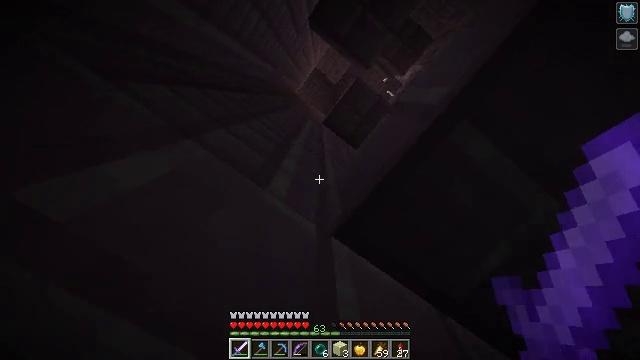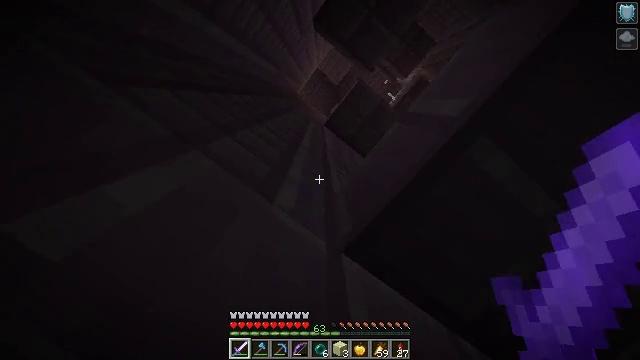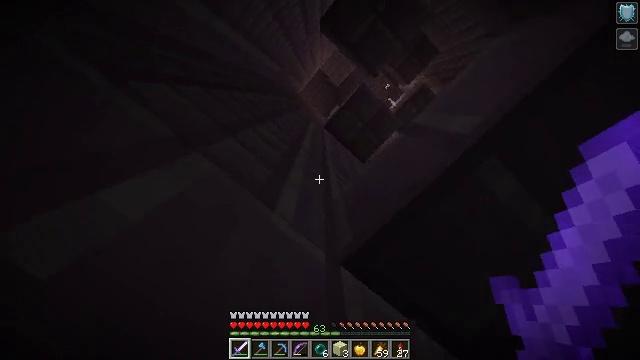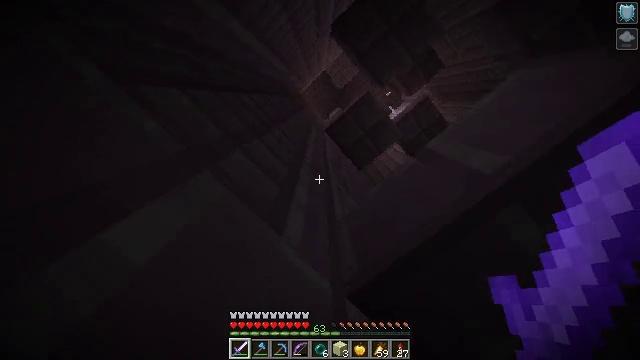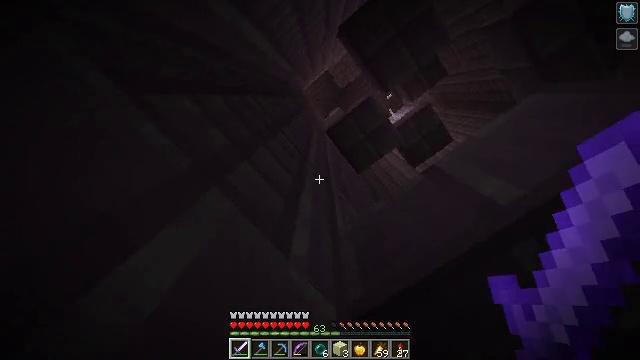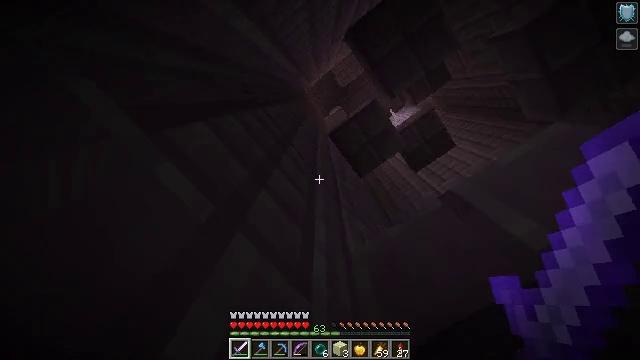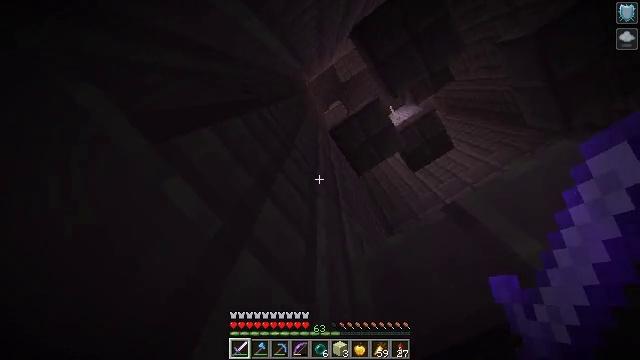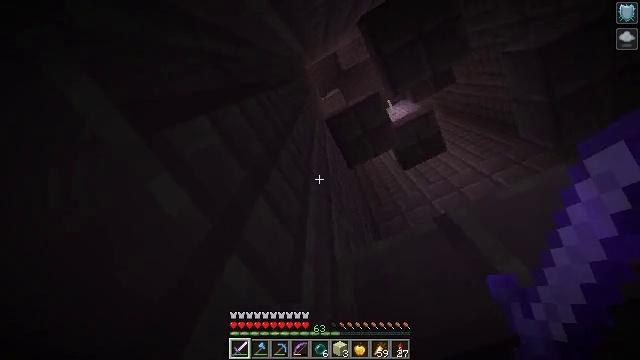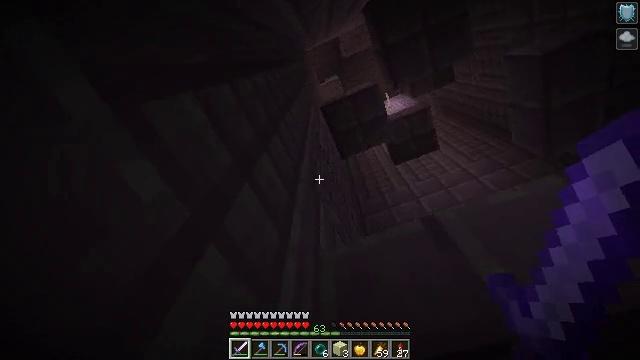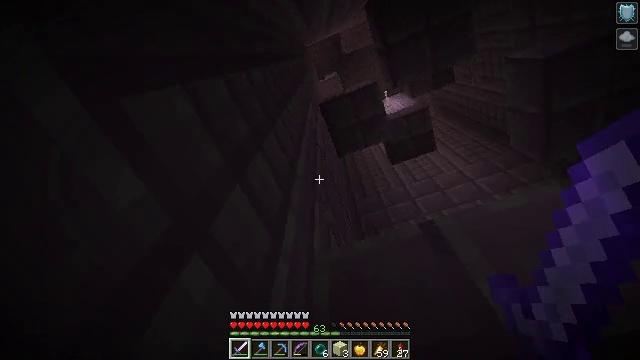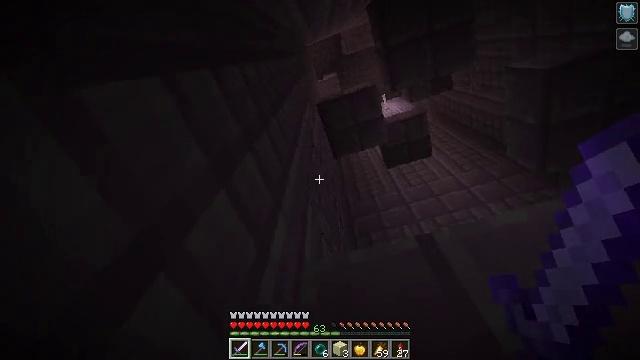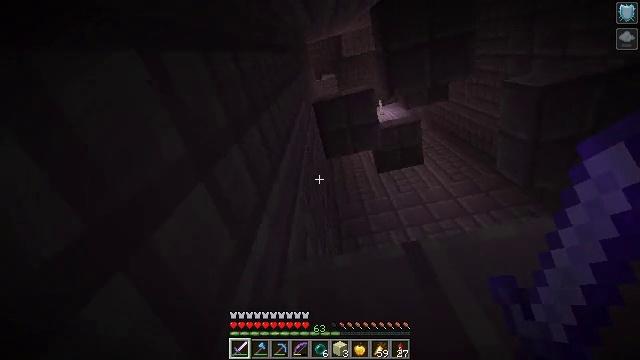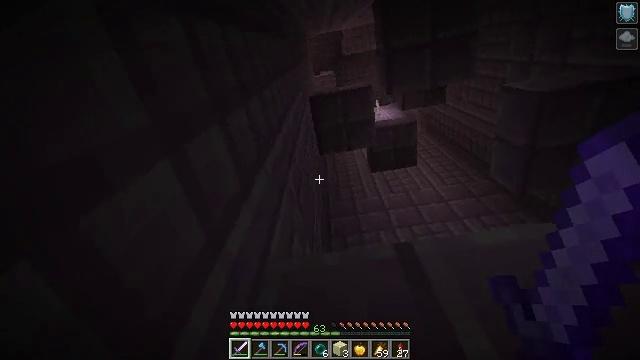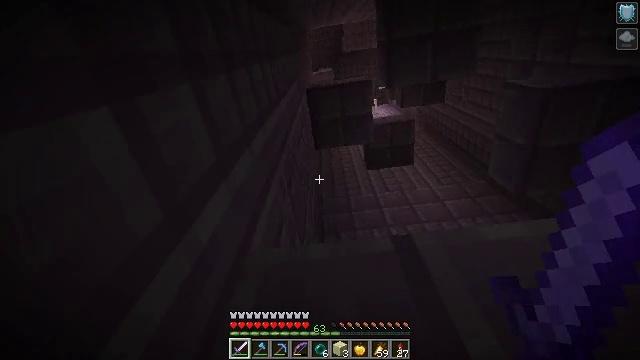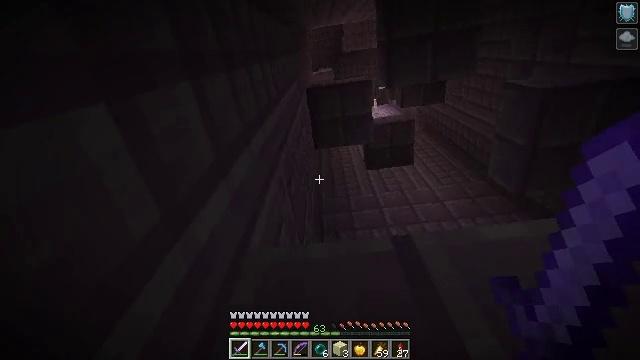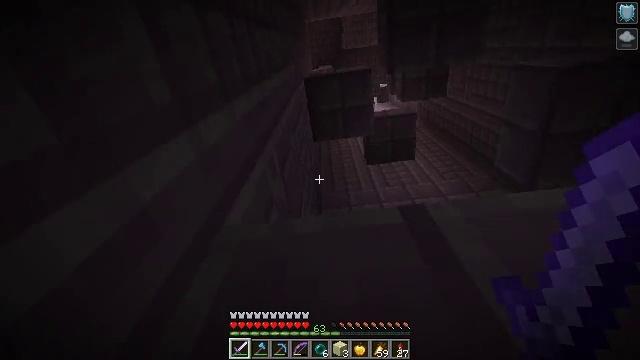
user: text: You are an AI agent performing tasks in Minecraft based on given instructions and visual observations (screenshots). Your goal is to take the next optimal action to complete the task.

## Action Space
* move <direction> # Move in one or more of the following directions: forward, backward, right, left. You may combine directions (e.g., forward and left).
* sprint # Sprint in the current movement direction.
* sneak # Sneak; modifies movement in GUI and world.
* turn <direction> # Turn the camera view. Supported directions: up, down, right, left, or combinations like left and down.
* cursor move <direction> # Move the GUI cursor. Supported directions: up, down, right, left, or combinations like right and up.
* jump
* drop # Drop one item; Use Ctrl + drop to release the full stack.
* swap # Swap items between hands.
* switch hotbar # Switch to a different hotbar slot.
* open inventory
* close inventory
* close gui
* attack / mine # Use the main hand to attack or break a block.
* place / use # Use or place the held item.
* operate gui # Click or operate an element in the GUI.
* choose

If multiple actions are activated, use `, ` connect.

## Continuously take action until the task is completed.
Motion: motion action
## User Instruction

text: Retrieve the purpur slab for building.
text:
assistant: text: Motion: move left, sprint, turn right
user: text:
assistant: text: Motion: move left, sprint, turn right
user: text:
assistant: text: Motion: move left, sprint, turn right
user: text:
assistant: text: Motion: move left, sprint, turn right
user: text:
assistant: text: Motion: move left, sprint, turn right
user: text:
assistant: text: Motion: move left, sprint, turn right and down
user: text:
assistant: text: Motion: move left, sprint, turn right and down
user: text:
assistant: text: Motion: move left, sprint, turn right and down
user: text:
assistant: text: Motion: move left, sprint, turn right
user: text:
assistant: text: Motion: move forward, sprint, turn right
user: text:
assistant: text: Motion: move forward, sprint, turn right
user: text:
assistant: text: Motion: move forward, sprint, turn right
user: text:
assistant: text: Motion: move forward, sprint, turn right
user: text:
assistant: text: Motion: move forward, sprint
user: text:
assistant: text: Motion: move forward, sprint
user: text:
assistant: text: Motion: move forward, sprint
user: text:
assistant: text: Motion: sprint
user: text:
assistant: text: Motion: sprint, turn right
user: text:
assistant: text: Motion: sprint, turn right
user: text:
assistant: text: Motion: sprint, turn right
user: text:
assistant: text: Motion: sprint, turn right
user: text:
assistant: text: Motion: sprint
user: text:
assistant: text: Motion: sprint
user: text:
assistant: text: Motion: sprint
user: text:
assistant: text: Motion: sprint
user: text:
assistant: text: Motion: sprint, turn right and down
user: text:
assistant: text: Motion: sprint, turn right and down
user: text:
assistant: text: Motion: sprint, turn right and down
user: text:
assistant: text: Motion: sprint, turn down
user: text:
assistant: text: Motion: sprint